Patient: sex F, age 63
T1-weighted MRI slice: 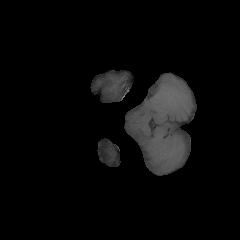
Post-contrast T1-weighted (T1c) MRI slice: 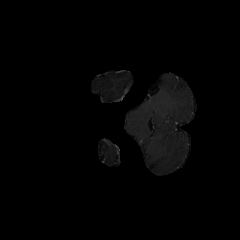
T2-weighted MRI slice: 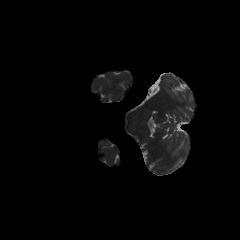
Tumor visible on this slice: no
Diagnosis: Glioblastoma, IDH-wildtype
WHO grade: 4